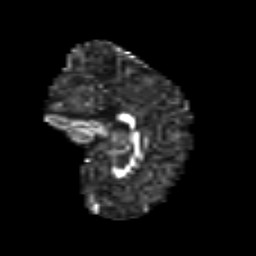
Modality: FA
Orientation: sagittal
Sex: male
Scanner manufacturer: siemens
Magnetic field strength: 3 T
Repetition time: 5 s
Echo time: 0.071 s